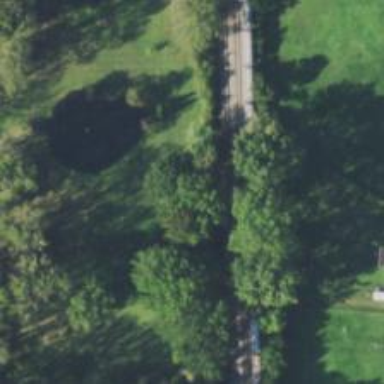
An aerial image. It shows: Railway siding for service.